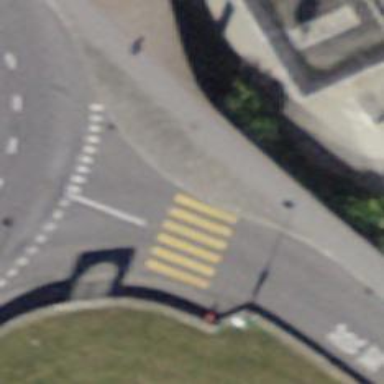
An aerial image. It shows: Zebra crossing on the road.